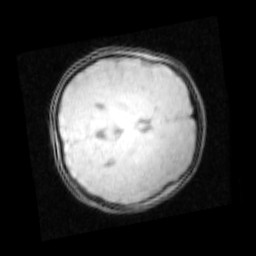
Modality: PDw
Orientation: axial
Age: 16
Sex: female
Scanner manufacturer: siemens
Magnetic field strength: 3 T
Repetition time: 0.25 s
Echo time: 0.00103 s